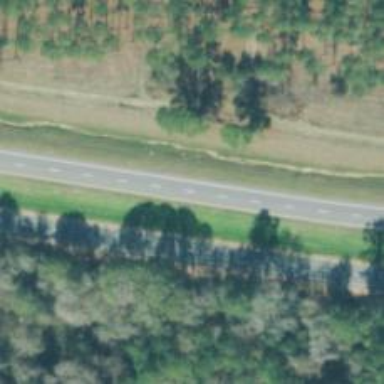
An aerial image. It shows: Dual carriageway trunk highway with asphalt surface. It is expressway.